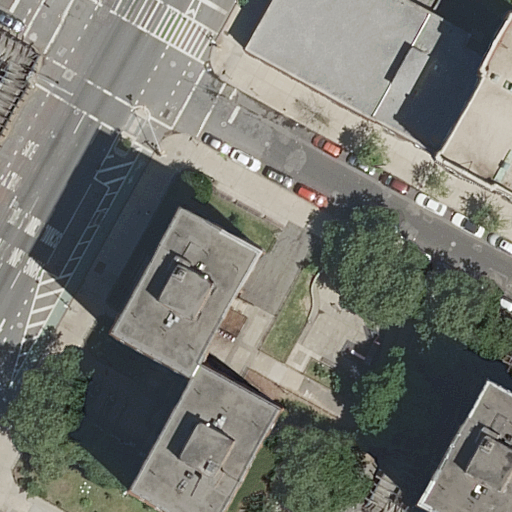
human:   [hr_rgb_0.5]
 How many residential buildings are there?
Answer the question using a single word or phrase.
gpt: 2

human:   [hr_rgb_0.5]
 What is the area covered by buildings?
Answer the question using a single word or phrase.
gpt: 2496m2

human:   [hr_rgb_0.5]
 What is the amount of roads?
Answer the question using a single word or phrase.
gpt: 4

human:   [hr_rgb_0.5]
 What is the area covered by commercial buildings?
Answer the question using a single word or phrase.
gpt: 0m2

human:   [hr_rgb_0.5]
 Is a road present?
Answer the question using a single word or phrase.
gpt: yes

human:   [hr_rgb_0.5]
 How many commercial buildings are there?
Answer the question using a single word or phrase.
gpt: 0

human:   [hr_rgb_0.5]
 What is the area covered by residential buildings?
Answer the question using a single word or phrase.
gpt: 1290m2

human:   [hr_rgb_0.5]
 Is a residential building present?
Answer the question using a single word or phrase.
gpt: yes

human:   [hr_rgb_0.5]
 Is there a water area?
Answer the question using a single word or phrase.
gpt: no

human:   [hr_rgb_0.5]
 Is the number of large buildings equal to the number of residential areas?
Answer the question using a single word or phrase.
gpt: no

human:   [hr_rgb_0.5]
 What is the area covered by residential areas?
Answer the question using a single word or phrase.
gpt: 284m2

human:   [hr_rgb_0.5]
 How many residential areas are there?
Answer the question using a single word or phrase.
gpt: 1

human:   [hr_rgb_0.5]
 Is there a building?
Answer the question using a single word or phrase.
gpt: yes

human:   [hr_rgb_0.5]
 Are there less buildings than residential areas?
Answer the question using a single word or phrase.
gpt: no

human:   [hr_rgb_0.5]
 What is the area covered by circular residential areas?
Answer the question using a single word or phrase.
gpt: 0m2

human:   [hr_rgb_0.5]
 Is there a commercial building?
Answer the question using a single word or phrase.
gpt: no

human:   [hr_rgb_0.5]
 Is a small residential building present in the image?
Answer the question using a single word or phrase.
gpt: no

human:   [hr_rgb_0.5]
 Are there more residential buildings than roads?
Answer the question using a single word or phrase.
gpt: no

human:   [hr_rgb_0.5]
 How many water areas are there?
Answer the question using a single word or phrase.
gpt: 0

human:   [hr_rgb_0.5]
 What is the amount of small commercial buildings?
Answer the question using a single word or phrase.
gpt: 0

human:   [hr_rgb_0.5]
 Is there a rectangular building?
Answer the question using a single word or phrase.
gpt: no

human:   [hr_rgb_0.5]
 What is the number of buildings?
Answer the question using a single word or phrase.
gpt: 3

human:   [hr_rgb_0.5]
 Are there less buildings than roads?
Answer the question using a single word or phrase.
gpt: yes

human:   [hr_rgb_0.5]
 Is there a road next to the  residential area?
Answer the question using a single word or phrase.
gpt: yes

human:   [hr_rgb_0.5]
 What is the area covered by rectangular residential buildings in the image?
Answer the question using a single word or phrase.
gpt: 0m2

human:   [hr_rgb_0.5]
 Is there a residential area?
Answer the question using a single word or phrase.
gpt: yes

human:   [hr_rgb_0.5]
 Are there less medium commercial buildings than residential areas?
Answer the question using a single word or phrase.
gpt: yes

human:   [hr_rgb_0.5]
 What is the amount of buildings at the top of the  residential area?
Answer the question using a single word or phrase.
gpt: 0

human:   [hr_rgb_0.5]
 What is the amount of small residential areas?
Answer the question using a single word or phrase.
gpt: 0

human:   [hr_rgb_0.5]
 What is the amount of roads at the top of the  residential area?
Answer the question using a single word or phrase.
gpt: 0

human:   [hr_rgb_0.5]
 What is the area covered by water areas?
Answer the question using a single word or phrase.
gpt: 0m2

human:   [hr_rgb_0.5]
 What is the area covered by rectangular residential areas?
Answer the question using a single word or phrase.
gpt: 284m2

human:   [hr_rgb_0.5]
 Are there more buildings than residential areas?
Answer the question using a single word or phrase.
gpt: yes

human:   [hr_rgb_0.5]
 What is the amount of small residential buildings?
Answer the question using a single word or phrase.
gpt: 0

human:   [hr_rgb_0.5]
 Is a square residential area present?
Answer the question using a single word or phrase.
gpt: no

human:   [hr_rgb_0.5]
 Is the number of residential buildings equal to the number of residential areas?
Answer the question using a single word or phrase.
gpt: no

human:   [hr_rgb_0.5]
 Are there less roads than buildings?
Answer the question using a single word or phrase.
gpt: no

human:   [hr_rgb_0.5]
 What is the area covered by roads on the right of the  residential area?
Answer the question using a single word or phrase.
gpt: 0m2

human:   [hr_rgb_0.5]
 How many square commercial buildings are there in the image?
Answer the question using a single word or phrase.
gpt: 0

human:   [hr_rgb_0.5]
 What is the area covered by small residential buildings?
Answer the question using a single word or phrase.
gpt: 0m2

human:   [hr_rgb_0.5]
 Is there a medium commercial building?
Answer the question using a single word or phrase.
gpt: no

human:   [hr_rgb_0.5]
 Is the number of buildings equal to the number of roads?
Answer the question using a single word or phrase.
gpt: no

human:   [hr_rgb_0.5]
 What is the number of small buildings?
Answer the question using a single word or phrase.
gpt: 0

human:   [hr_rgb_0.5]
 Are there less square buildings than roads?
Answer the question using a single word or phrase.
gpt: yes

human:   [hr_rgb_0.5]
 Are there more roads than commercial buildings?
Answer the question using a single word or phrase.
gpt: yes

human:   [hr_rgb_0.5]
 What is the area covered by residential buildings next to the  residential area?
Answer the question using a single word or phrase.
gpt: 1290m2

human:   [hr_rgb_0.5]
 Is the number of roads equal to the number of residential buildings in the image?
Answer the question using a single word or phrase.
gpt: no

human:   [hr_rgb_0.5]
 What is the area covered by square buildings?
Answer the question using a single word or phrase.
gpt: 0m2

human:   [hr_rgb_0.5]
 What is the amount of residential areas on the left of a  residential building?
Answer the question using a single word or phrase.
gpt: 1

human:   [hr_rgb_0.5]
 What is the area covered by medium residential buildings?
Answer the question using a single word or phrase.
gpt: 256m2

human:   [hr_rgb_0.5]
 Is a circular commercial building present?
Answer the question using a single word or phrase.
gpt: no

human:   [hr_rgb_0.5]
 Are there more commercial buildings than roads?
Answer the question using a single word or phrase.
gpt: no

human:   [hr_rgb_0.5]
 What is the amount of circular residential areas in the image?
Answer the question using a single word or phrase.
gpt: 0

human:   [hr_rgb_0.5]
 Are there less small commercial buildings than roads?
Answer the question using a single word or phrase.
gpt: yes

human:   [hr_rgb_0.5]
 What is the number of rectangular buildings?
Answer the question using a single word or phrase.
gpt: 0

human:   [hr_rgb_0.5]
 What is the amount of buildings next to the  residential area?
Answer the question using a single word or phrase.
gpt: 3

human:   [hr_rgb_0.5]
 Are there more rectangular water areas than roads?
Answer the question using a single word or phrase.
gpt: no

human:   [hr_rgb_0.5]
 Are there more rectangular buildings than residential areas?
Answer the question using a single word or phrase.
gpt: no

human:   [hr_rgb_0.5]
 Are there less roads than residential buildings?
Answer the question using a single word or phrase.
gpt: no

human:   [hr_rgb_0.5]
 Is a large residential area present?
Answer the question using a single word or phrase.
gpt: no

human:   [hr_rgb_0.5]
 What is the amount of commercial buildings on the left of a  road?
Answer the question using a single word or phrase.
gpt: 0

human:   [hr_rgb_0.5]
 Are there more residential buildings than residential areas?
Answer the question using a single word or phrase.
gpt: yes

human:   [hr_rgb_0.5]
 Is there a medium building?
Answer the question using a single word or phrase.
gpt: yes

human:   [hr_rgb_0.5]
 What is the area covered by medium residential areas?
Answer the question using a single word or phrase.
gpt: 284m2